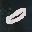
Label: 0